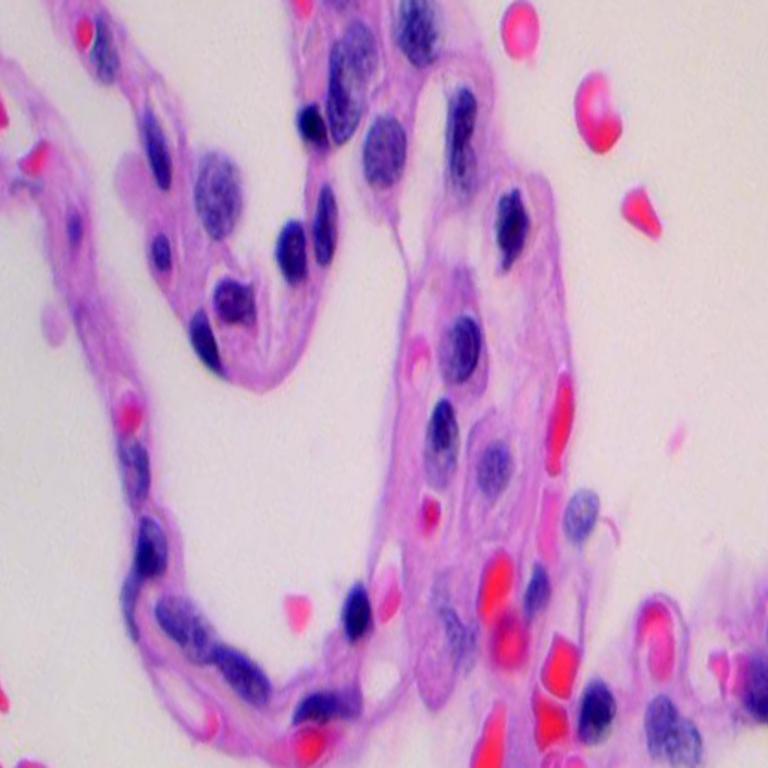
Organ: lung
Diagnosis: benign